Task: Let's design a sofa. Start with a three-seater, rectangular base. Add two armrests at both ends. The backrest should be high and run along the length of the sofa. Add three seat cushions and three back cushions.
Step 369:
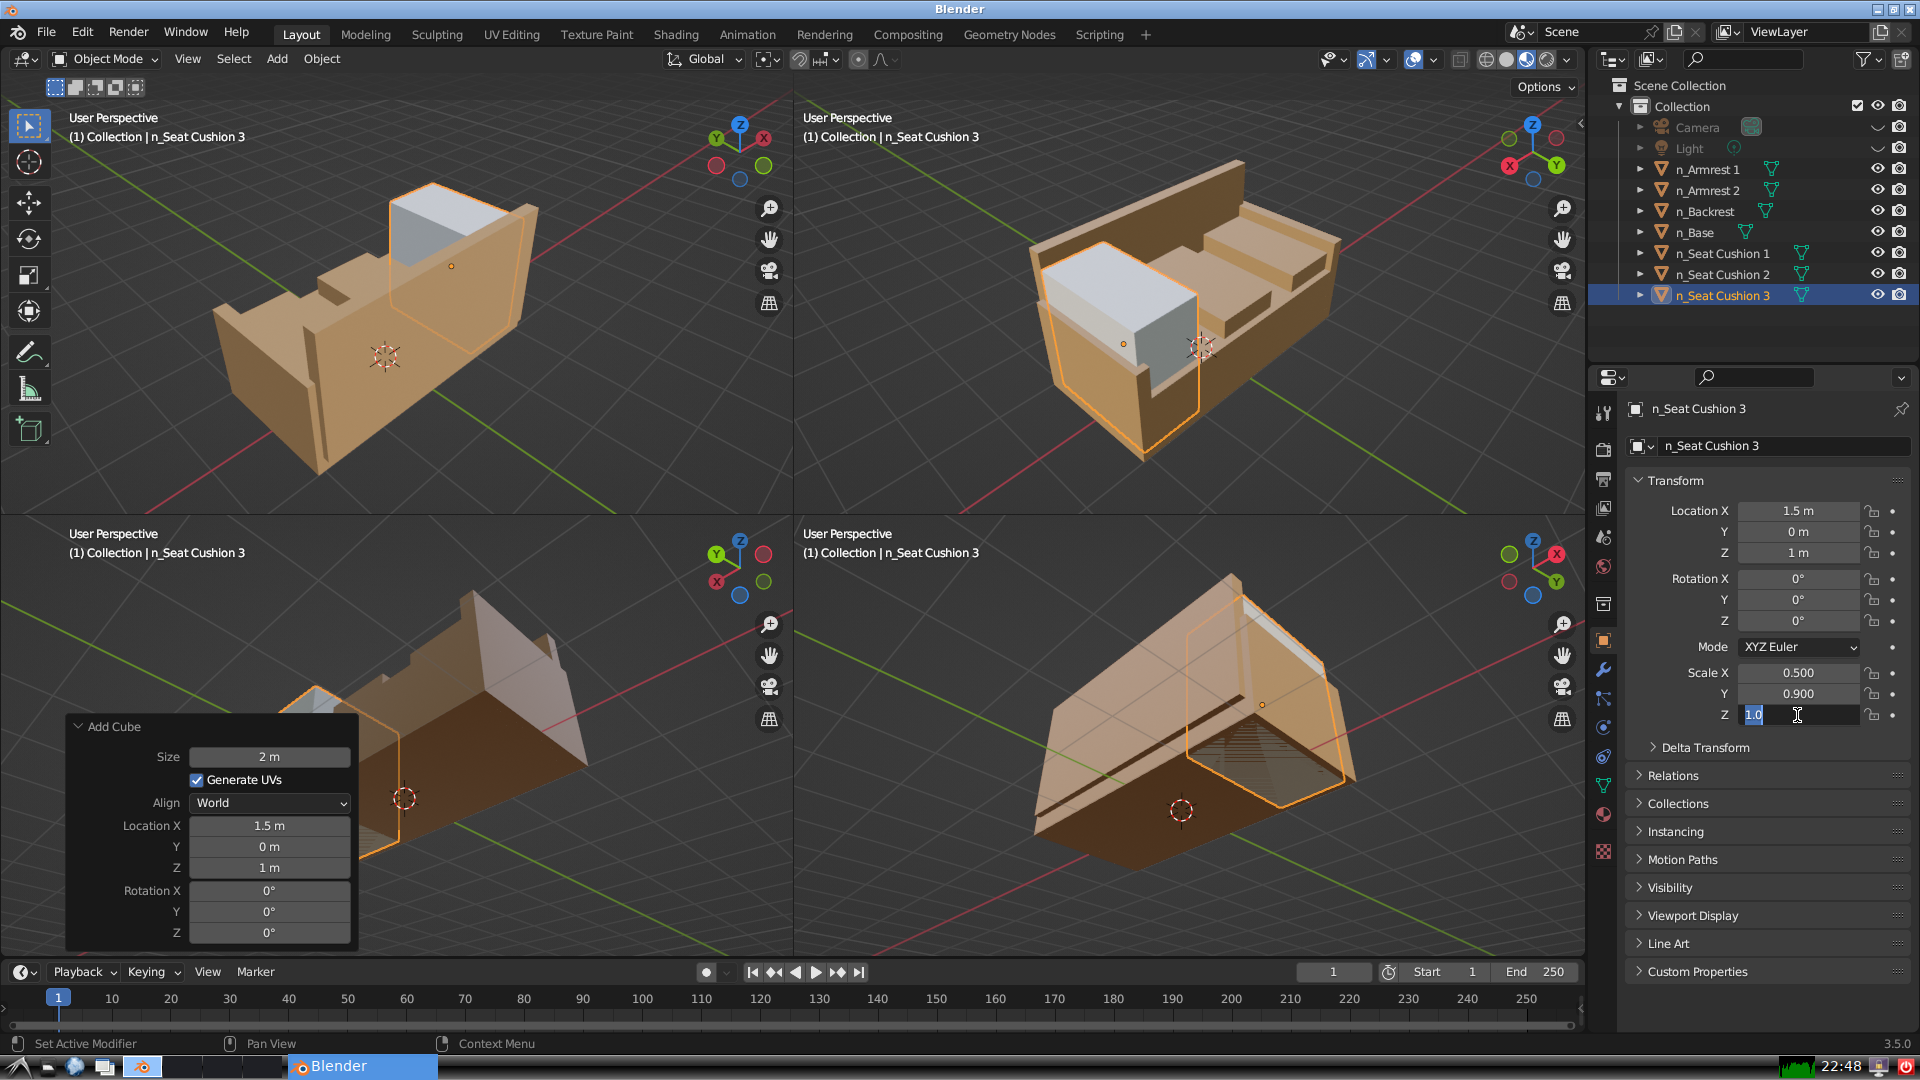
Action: input_text: 0.3